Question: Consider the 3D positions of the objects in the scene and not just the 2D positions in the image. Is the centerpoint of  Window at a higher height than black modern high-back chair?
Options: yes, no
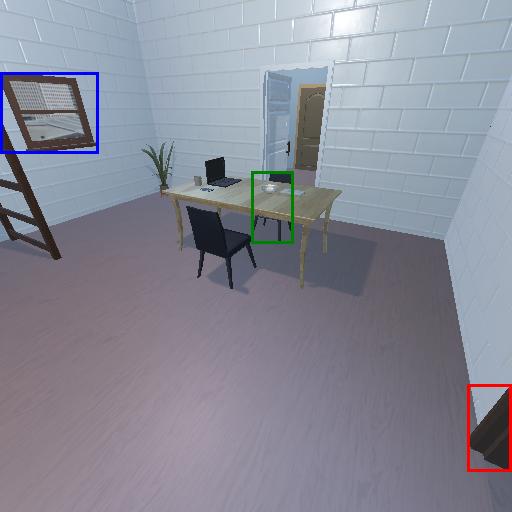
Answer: yes